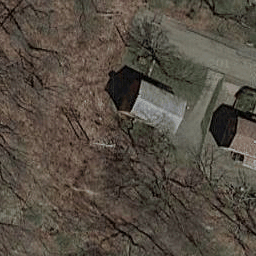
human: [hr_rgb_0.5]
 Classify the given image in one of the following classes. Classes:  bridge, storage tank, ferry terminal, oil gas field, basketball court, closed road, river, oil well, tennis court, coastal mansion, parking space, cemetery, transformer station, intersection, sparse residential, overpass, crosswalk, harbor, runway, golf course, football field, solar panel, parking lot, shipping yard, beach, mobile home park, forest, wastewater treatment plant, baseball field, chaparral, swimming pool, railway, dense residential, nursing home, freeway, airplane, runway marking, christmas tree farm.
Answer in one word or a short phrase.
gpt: sparse residential